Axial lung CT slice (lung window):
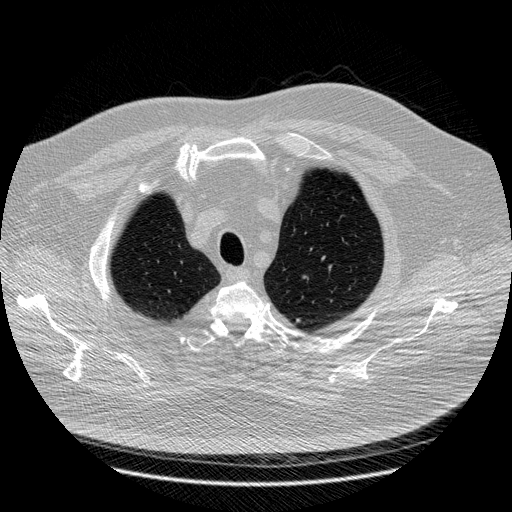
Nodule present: no